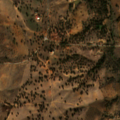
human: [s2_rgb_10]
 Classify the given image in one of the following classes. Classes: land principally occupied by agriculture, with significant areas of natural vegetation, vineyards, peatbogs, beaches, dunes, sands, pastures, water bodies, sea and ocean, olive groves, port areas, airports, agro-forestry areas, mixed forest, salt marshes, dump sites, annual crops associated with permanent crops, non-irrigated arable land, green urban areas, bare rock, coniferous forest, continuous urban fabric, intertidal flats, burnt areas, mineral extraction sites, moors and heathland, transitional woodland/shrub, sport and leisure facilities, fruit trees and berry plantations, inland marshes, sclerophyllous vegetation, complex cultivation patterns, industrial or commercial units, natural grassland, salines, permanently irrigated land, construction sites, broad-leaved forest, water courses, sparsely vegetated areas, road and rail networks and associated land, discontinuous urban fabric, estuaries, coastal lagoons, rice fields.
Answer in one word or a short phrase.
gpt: non-irrigated arable land, olive groves, complex cultivation patterns, agro-forestry areas